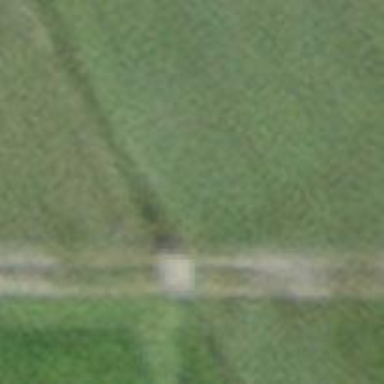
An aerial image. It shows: Culvert tunnel.